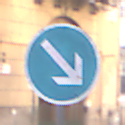
Verkehrszeichen: VorgeschriebeneVorbeifahrtRechts
Umgebung: Outdoor, Urban
Tageszeit: SunriseSunset
Wetter: PartlyCloudy
Licht: Natural
Jahreszeit: NotSpecified
Kontrast: LowContrast